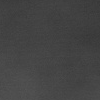
Atmospheric dust classification: dusty